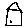
Label: house